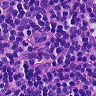
Metastatic tissue present: no